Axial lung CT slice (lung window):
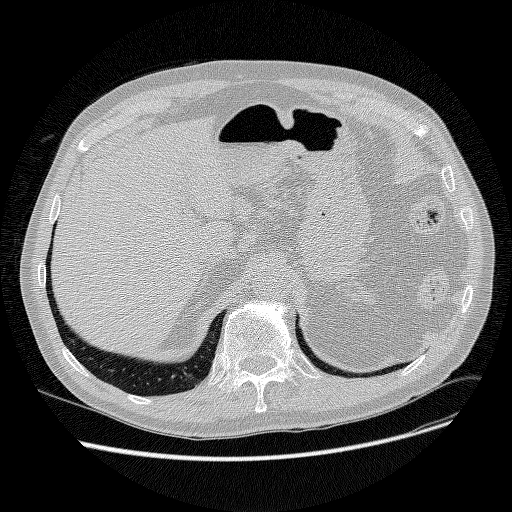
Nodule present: no